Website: bh-photo
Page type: account-selection
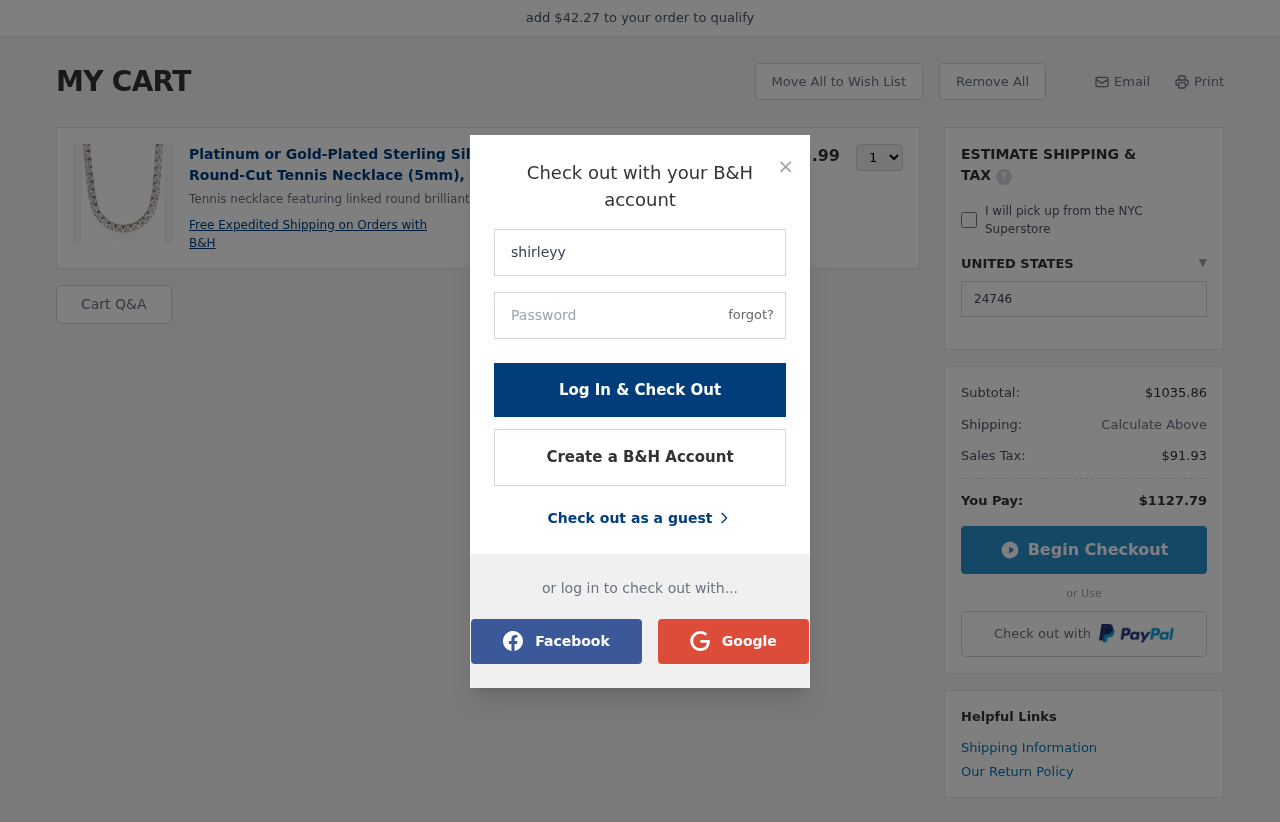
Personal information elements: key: PII_COUNTRY
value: UNITED STATES
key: PII_LOGIN_USERNAME
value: shirleyyates1
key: PII_POSTCODE
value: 24746
Product elements: key: PRODUCT1_DESC
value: Tennis necklace featuring linked round brilliant cut Swarovski zirconia
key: PRODUCT1_NAME
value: Platinum or Gold-Plated Sterling Silver Swarovski Zirconia Round-Cut Tennis Necklace (5mm), 17"
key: PRODUCT1_PRICE
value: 73.99
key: PRODUCT1_QUANTITY
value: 1
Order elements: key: ORDER_SUBTOTAL
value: $1035.86
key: ORDER_TAX
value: $91.93
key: ORDER_TOTAL
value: $1127.79
Other elements: key: AMOUNT_TO_QUALIFY
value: $42.27